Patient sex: M
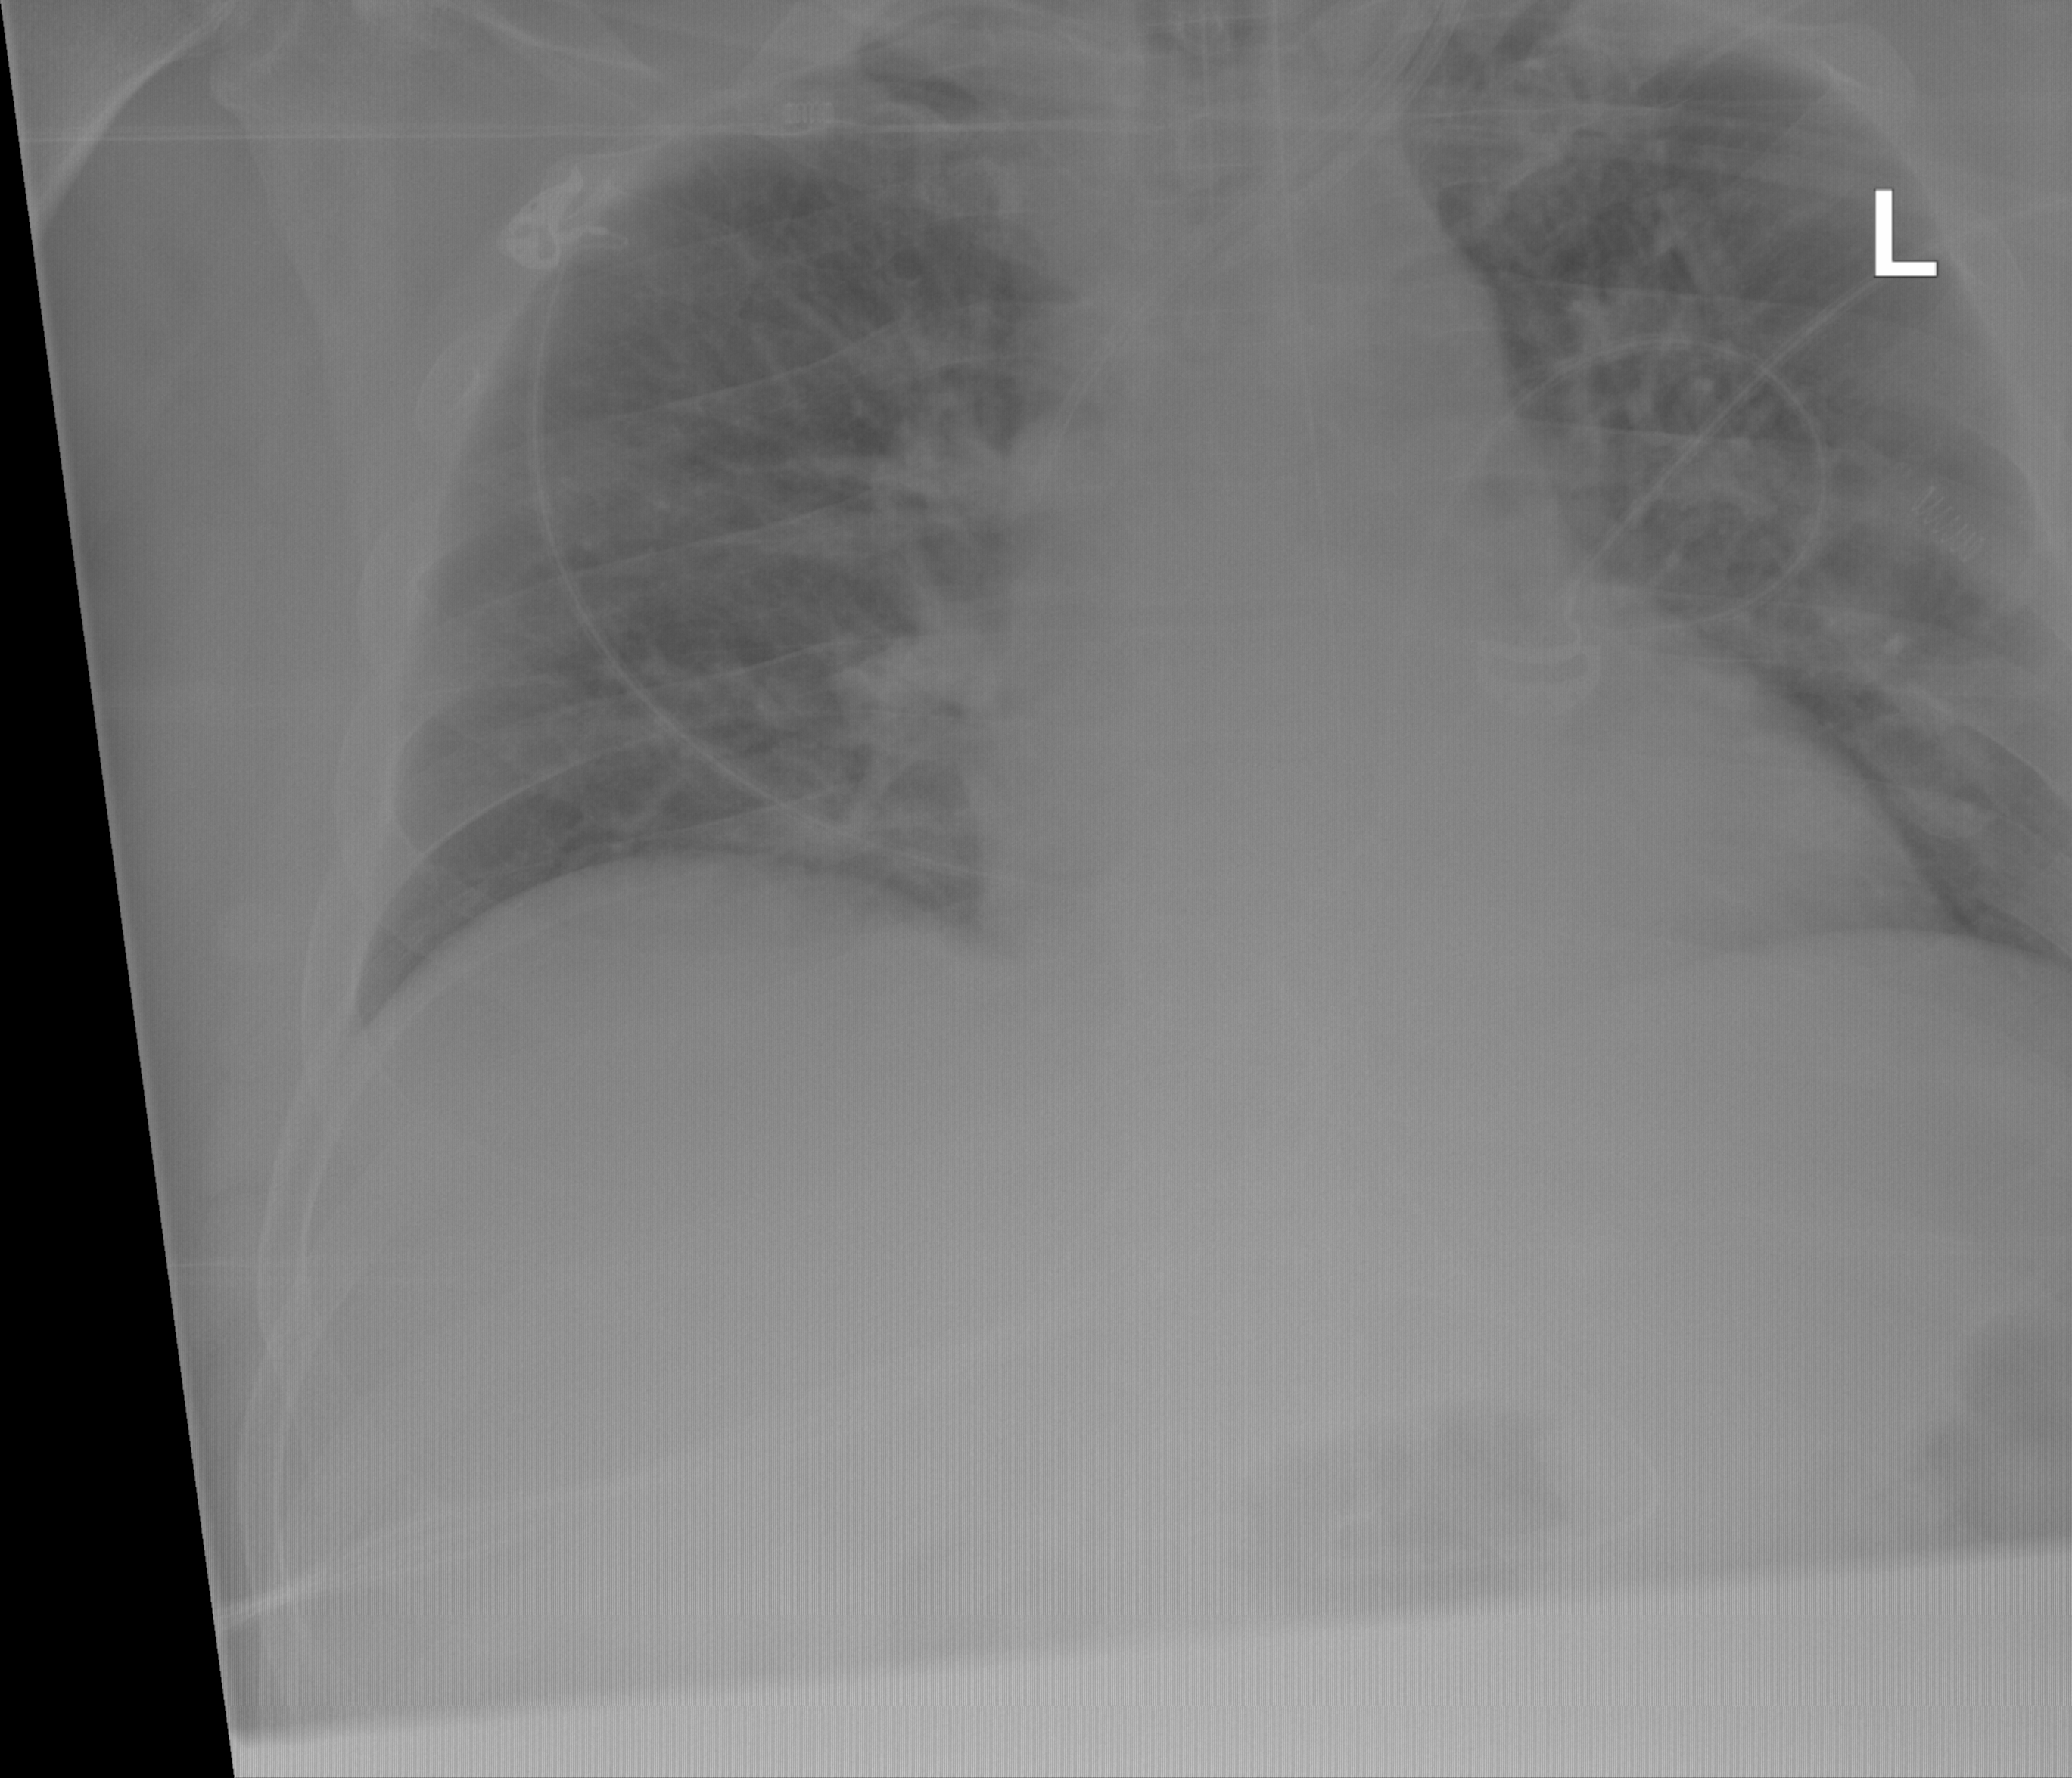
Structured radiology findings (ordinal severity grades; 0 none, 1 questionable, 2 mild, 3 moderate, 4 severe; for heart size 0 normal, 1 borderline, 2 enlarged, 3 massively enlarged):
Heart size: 1
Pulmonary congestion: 2
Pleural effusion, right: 0
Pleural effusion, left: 0
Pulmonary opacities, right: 0
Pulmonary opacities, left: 0
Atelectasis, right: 0
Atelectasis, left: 0